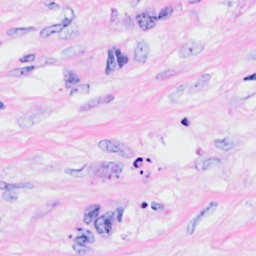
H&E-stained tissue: Breast